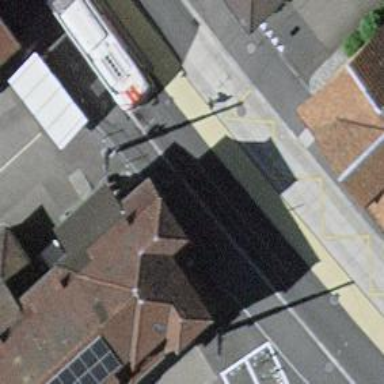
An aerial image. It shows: Trolleybus stop position for public transport.